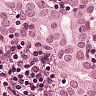
Metastatic tissue present: yes